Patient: sex M, age 42
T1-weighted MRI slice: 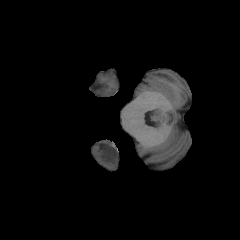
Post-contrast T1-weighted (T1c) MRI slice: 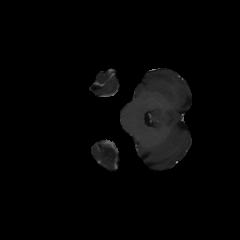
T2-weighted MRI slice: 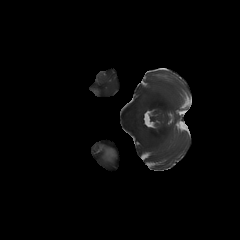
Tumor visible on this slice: yes
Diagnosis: Astrocytoma, IDH-mutant
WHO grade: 2